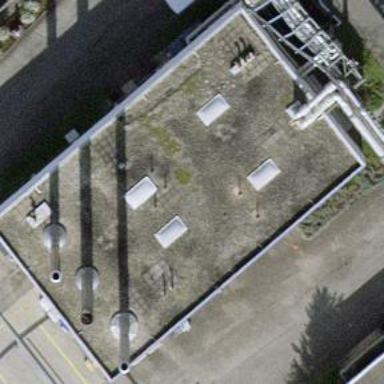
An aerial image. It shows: Industrial building.